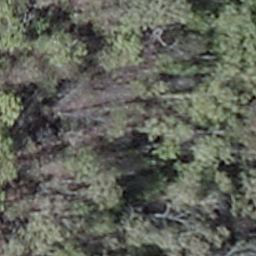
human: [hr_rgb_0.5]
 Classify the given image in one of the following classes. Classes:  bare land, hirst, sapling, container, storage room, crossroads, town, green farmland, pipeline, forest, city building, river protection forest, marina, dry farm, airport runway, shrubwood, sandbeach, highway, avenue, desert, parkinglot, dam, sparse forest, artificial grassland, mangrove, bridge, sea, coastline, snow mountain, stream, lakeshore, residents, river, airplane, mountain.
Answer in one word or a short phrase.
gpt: shrubwood